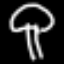
Label: mushroom